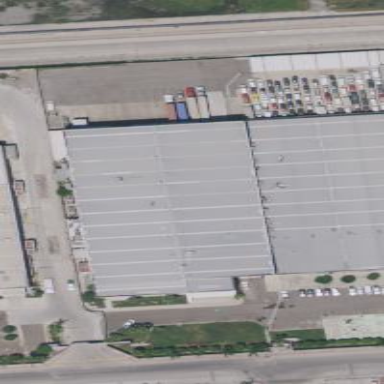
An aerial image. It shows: Industrial building.